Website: bh-photo
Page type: cart
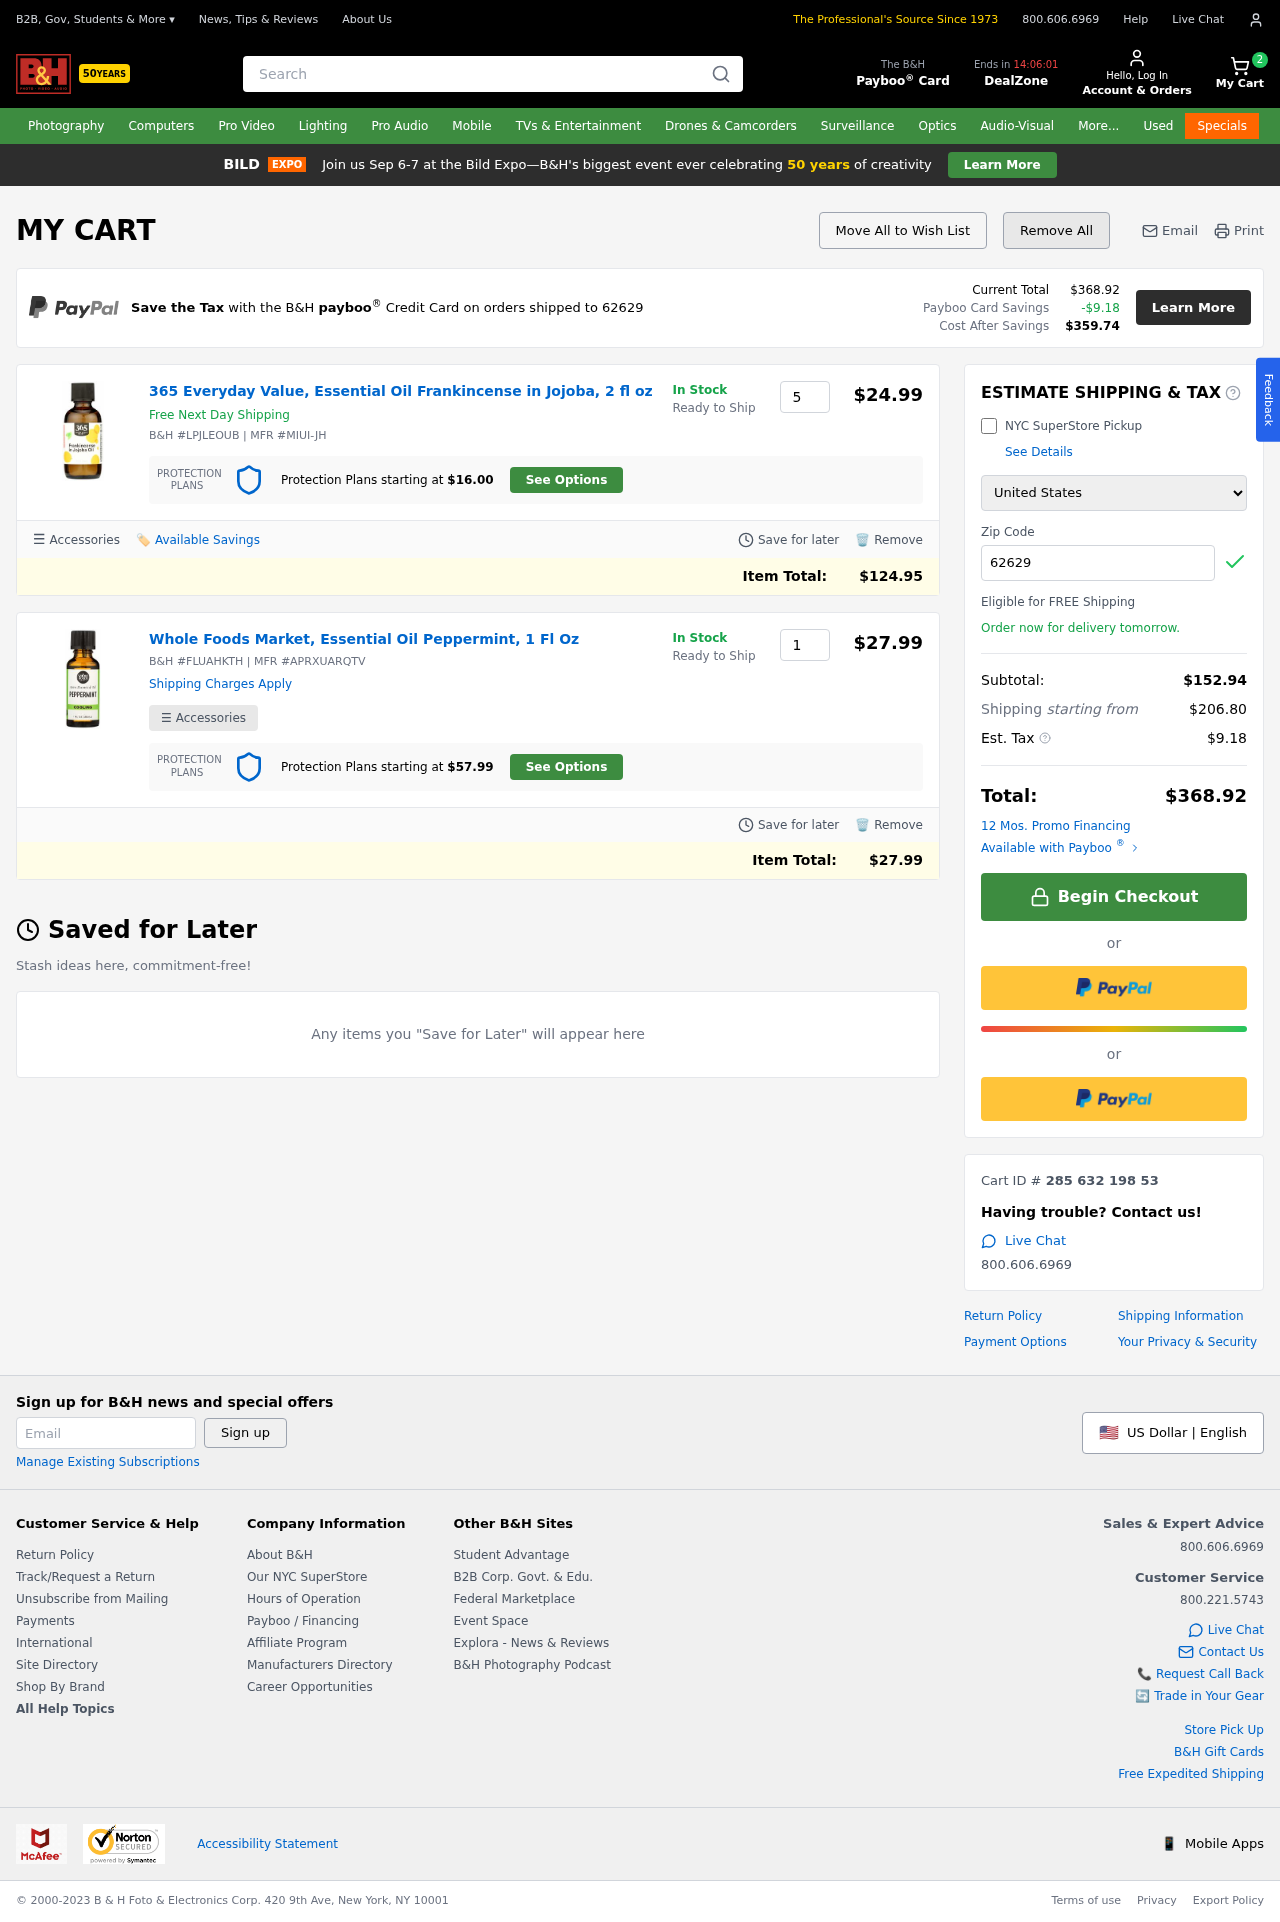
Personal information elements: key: PII_COUNTRY
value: United States
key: PII_POSTCODE
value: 62629
Product elements: key: PRODUCT1_NAME
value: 365 Everyday Value, Essential Oil Frankincense in Jojoba, 2 fl oz
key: PRODUCT1_PRICE
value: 24.99
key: PRODUCT1_QUANTITY
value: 5
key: PRODUCT2_NAME
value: Whole Foods Market, Essential Oil Peppermint, 1 Fl Oz
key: PRODUCT2_PRICE
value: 27.99
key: PRODUCT2_QUANTITY
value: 1
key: PRODUCT1_ITEM_TOTAL
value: $124.95
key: PRODUCT2_ITEM_TOTAL
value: $27.99
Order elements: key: ORDER_NUM_ITEMS
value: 2
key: ORDER_TOTAL
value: $368.92
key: ORDER_TAX
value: -$9.18
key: ORDER_TAX
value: $9.18
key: ORDER_TOTAL_AFTER_SAVINGS
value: $359.74
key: ORDER_SUBTOTAL
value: $152.94
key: ORDER_SHIPPING_COST
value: $206.80
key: ORDER_ID
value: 285 632 198 53
Search elements: key: HEADER_SEARCH
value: Search